Question: my code:
'''
@interface WBMessageTableCellView : NSTableCellView
@property (weak) IBOutlet NSTextField *authName;
@property (weak) IBOutlet NSTextField *createdTime;
@property (weak) IBOutlet NSImageView *userProfileImageView;
@property (weak) IBOutlet NSTextView *statusTextView;
@end
'''
but I got this error,

what's wrong with this? I have to change my code to this, and it works,
'''
@interface WBMessageTableCellView : NSTableCellView
{
IBOutlet NSTextView *statusTextView;
}
@property (weak) IBOutlet NSTextField *authName;
@property (weak) IBOutlet NSTextField *createdTime;
@property (weak) IBOutlet NSImageView *userProfileImageView;
@property NSTextView *statusTextView;
'''
I have arc turned on on this file, and the project is newly created. not converted from non-arc project.
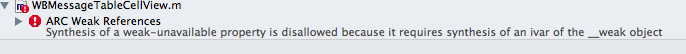
Answer: I've promoted my comment to an answer:
> Please take a look at this question:
<URL>
You can't create weak references to classes which don't support weak
references to their instances.